Question: I am trying to get the csslint - cli ( <URL>.
After typing in 'java -jar rhino\js.jar csslint-rhino.js styles.css' and hitting enter nothing happens.
Version numbers are all up-to-date. I am running the CMD as an admin.
Below you can see what my CMD shows me when i am trying to start csslint. Also you can see all the relevant version numbers:

Any ideas?
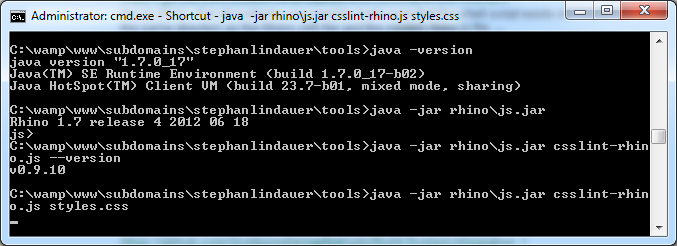
Answer: seems to work in older versions of rhino.
rhino1_6R7 in my case...